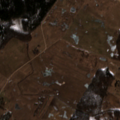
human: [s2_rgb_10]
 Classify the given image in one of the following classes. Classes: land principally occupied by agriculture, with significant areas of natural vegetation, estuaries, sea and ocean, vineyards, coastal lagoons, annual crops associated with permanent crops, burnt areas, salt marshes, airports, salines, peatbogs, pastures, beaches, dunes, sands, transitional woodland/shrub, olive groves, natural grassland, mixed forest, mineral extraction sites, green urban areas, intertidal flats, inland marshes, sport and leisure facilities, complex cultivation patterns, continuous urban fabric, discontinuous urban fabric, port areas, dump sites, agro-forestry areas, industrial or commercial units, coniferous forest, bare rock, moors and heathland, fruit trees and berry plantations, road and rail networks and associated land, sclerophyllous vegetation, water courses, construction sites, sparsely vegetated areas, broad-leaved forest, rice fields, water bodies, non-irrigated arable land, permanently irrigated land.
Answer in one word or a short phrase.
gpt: non-irrigated arable land, pastures, broad-leaved forest, transitional woodland/shrub